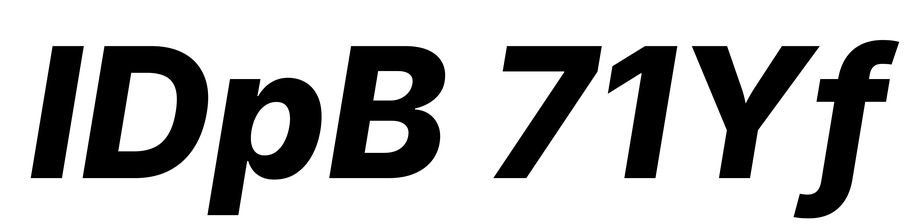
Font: Inter-Italic_ExtraBold_Italic